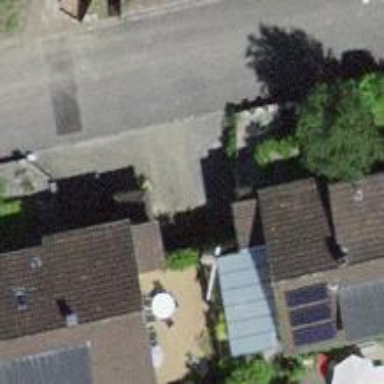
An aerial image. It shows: Semidetached house.